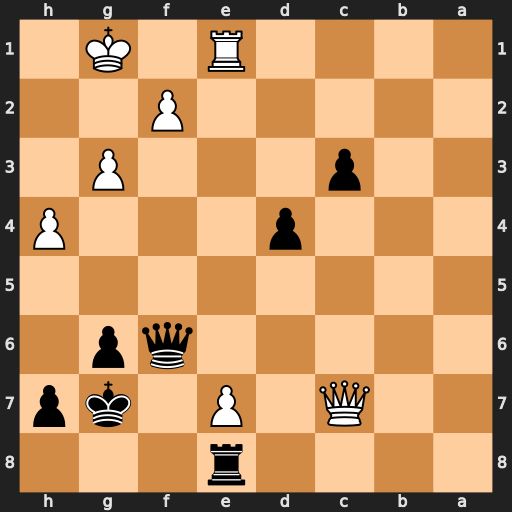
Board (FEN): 4r3/2Q1P1kp/5qp1/8/3p3P/2p3P1/5P2/4R1K1
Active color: b
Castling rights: -
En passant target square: -
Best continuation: d3 Qd7 d2